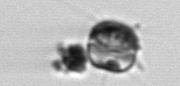
Label: Thalassiosira_TAG_external_detritus